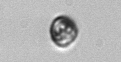
Label: Dinophyceae